Breast ultrasound image
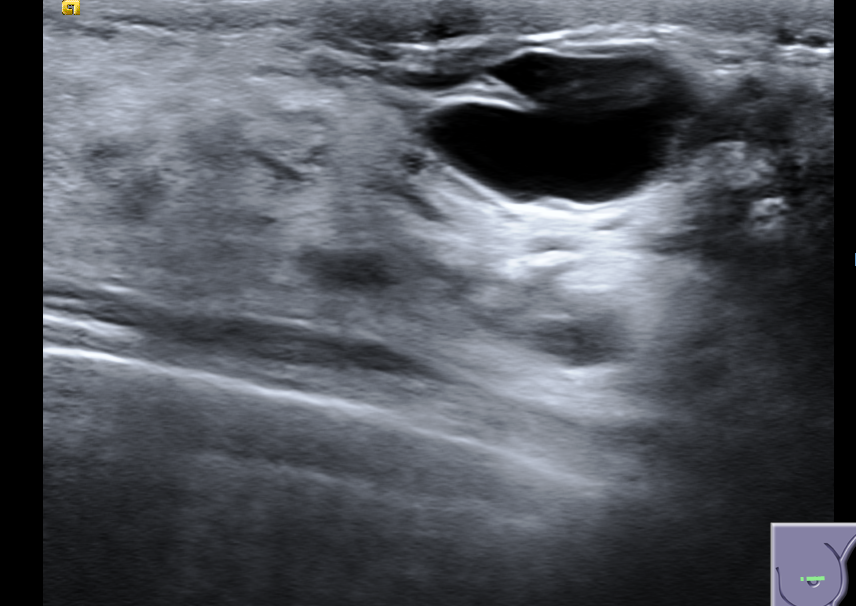
Diagnosis: benign